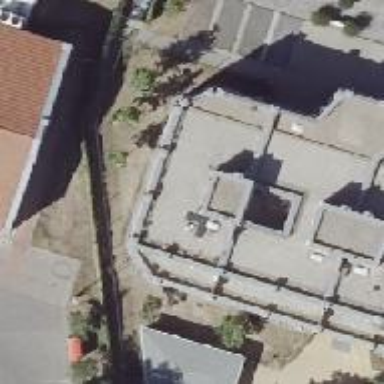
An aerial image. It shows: Kindergarten.